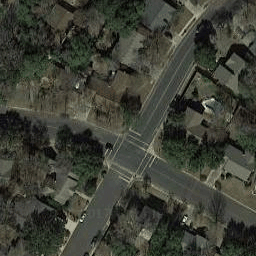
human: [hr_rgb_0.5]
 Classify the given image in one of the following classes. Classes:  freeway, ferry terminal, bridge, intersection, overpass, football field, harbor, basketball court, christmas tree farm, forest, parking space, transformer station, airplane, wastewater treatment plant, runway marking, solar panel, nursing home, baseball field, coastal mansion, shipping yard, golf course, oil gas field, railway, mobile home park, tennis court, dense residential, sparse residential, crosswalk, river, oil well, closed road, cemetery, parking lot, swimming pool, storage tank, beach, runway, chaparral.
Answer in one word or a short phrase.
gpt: intersection